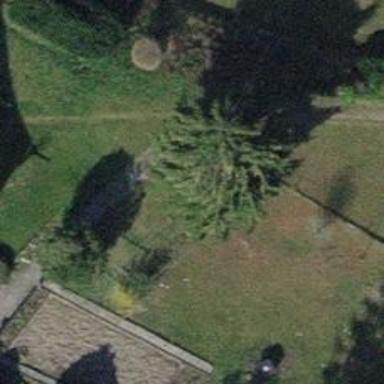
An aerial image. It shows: Evergreen tree with needle-leaved leaves.